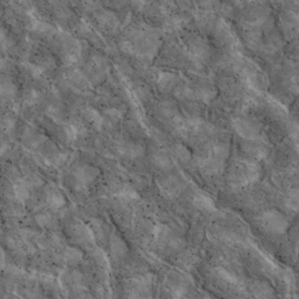
Label: non_frost